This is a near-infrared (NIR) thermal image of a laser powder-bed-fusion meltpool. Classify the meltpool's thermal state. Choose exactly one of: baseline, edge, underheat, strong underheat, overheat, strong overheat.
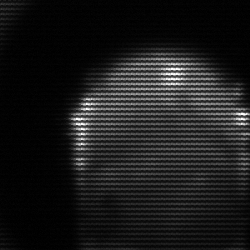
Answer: edge